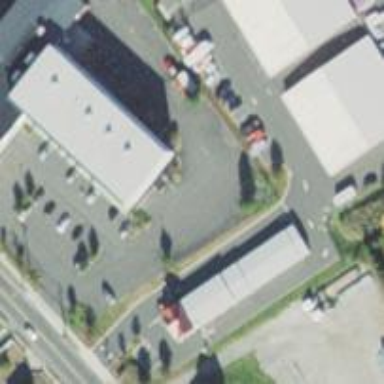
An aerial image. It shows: Part of building.